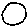
Label: circle